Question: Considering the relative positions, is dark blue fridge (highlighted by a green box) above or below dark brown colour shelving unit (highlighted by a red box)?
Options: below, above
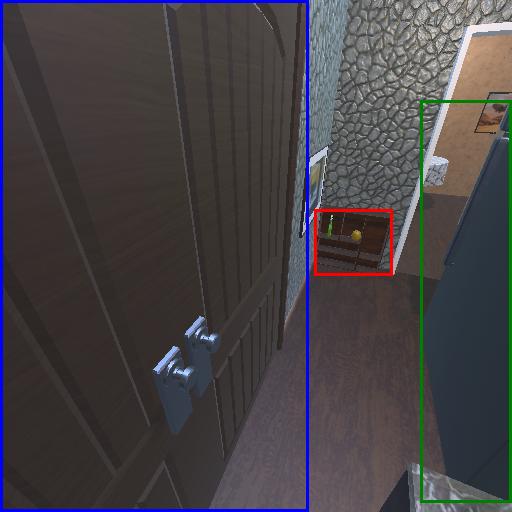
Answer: below